Breast ultrasound image
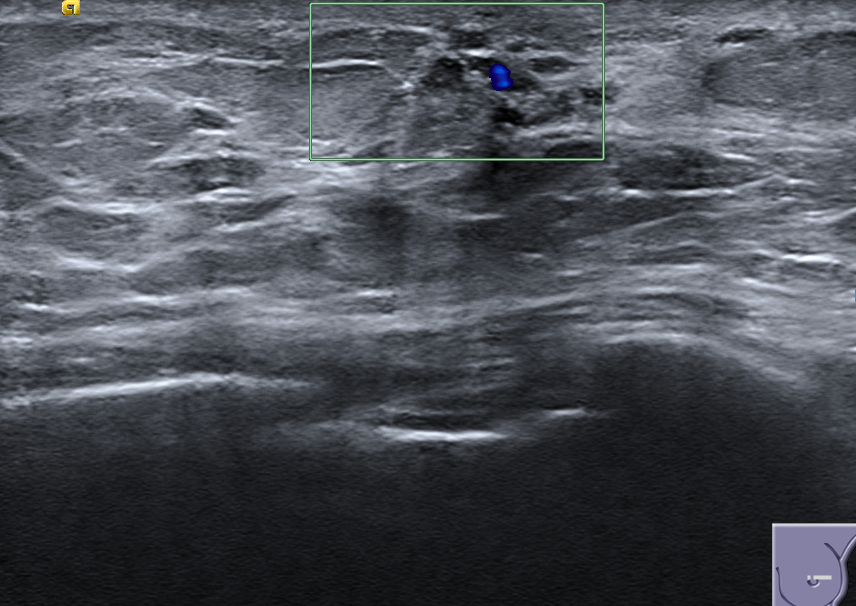
Diagnosis: normal